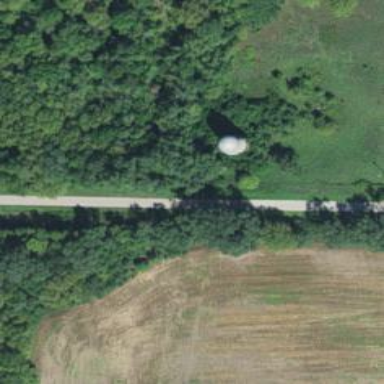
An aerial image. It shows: Silo.